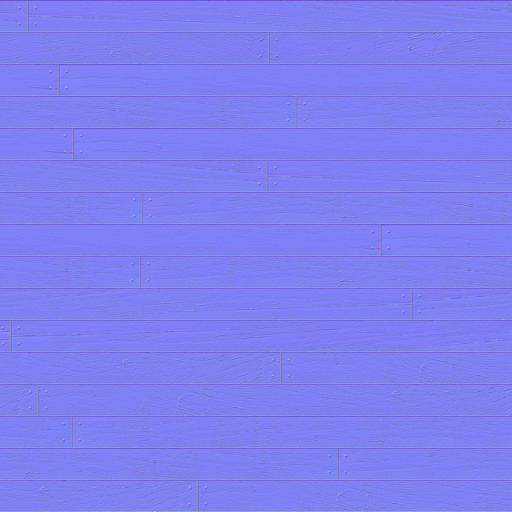
plank planks wood wooden